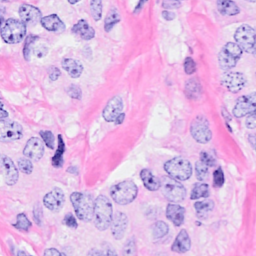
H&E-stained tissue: Breast